Question: I am facing weird problem. I want to upload my app on Google Play store. For that, I am trying to generate signed APK but using Eclipse export tool. But whenever I try generating it, that throws following error message
Above thing happens when I am at last step of generating and click button. Please see below error pop up dialog.

I don't understand what's going wrong with it.
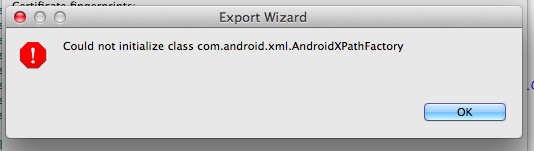
Answer: Ultimately, I have found solution after trying a lot. The problem was this above class file was missing in my 'googols-play-services'. jar file. I fixed it by updating my 'google-play-services.jar' file.